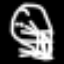
Label: frog